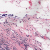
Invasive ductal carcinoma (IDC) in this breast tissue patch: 0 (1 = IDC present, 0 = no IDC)